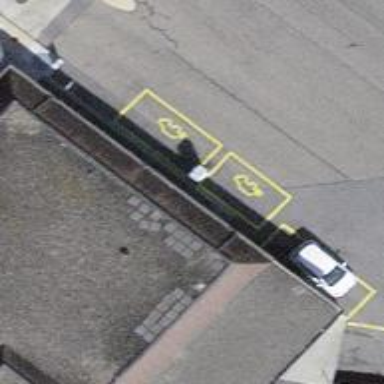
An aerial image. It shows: Charging station.